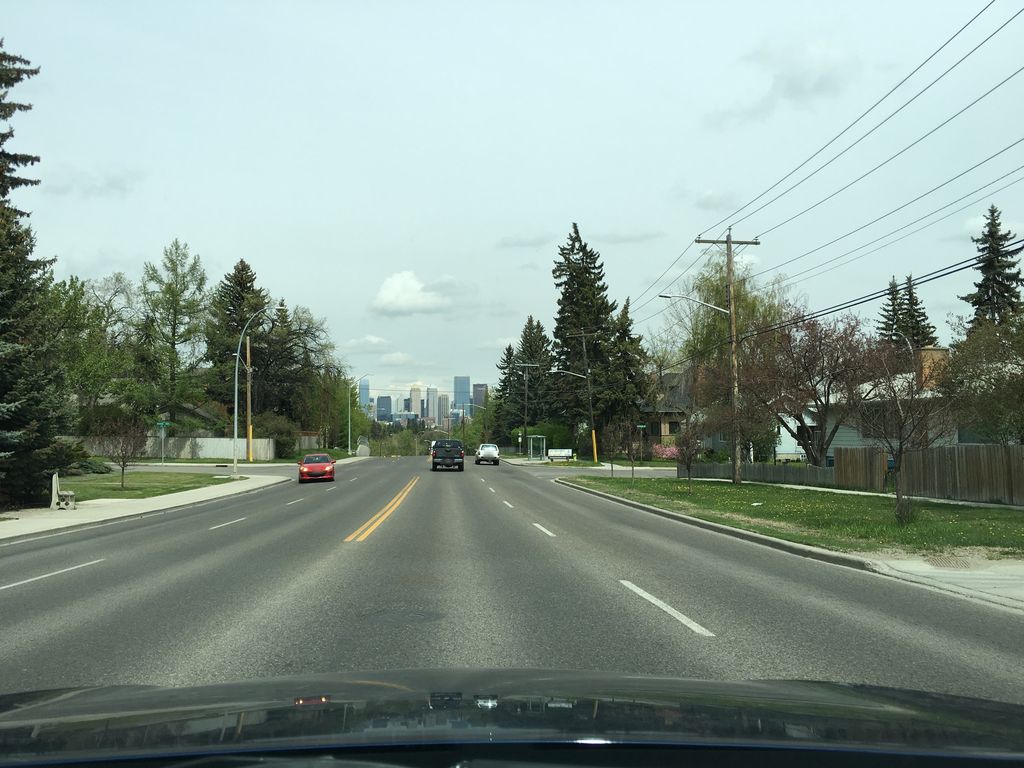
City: calgary